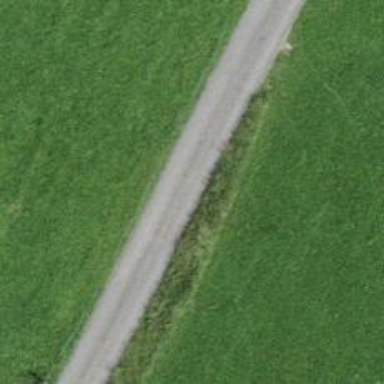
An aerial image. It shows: Unclassified road with asphalt surface.